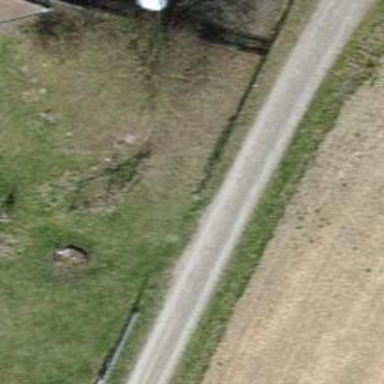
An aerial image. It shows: Pebblestone track with grade2 quality.